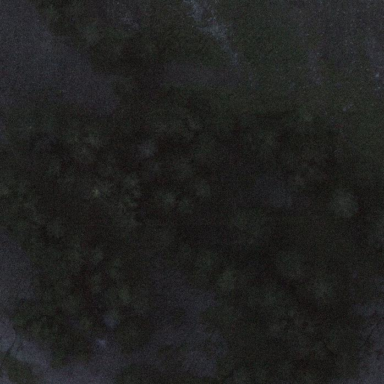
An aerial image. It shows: Forest area.